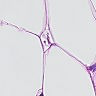
Metastatic tissue present: no